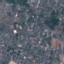
Land use / land cover: Residential